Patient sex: M
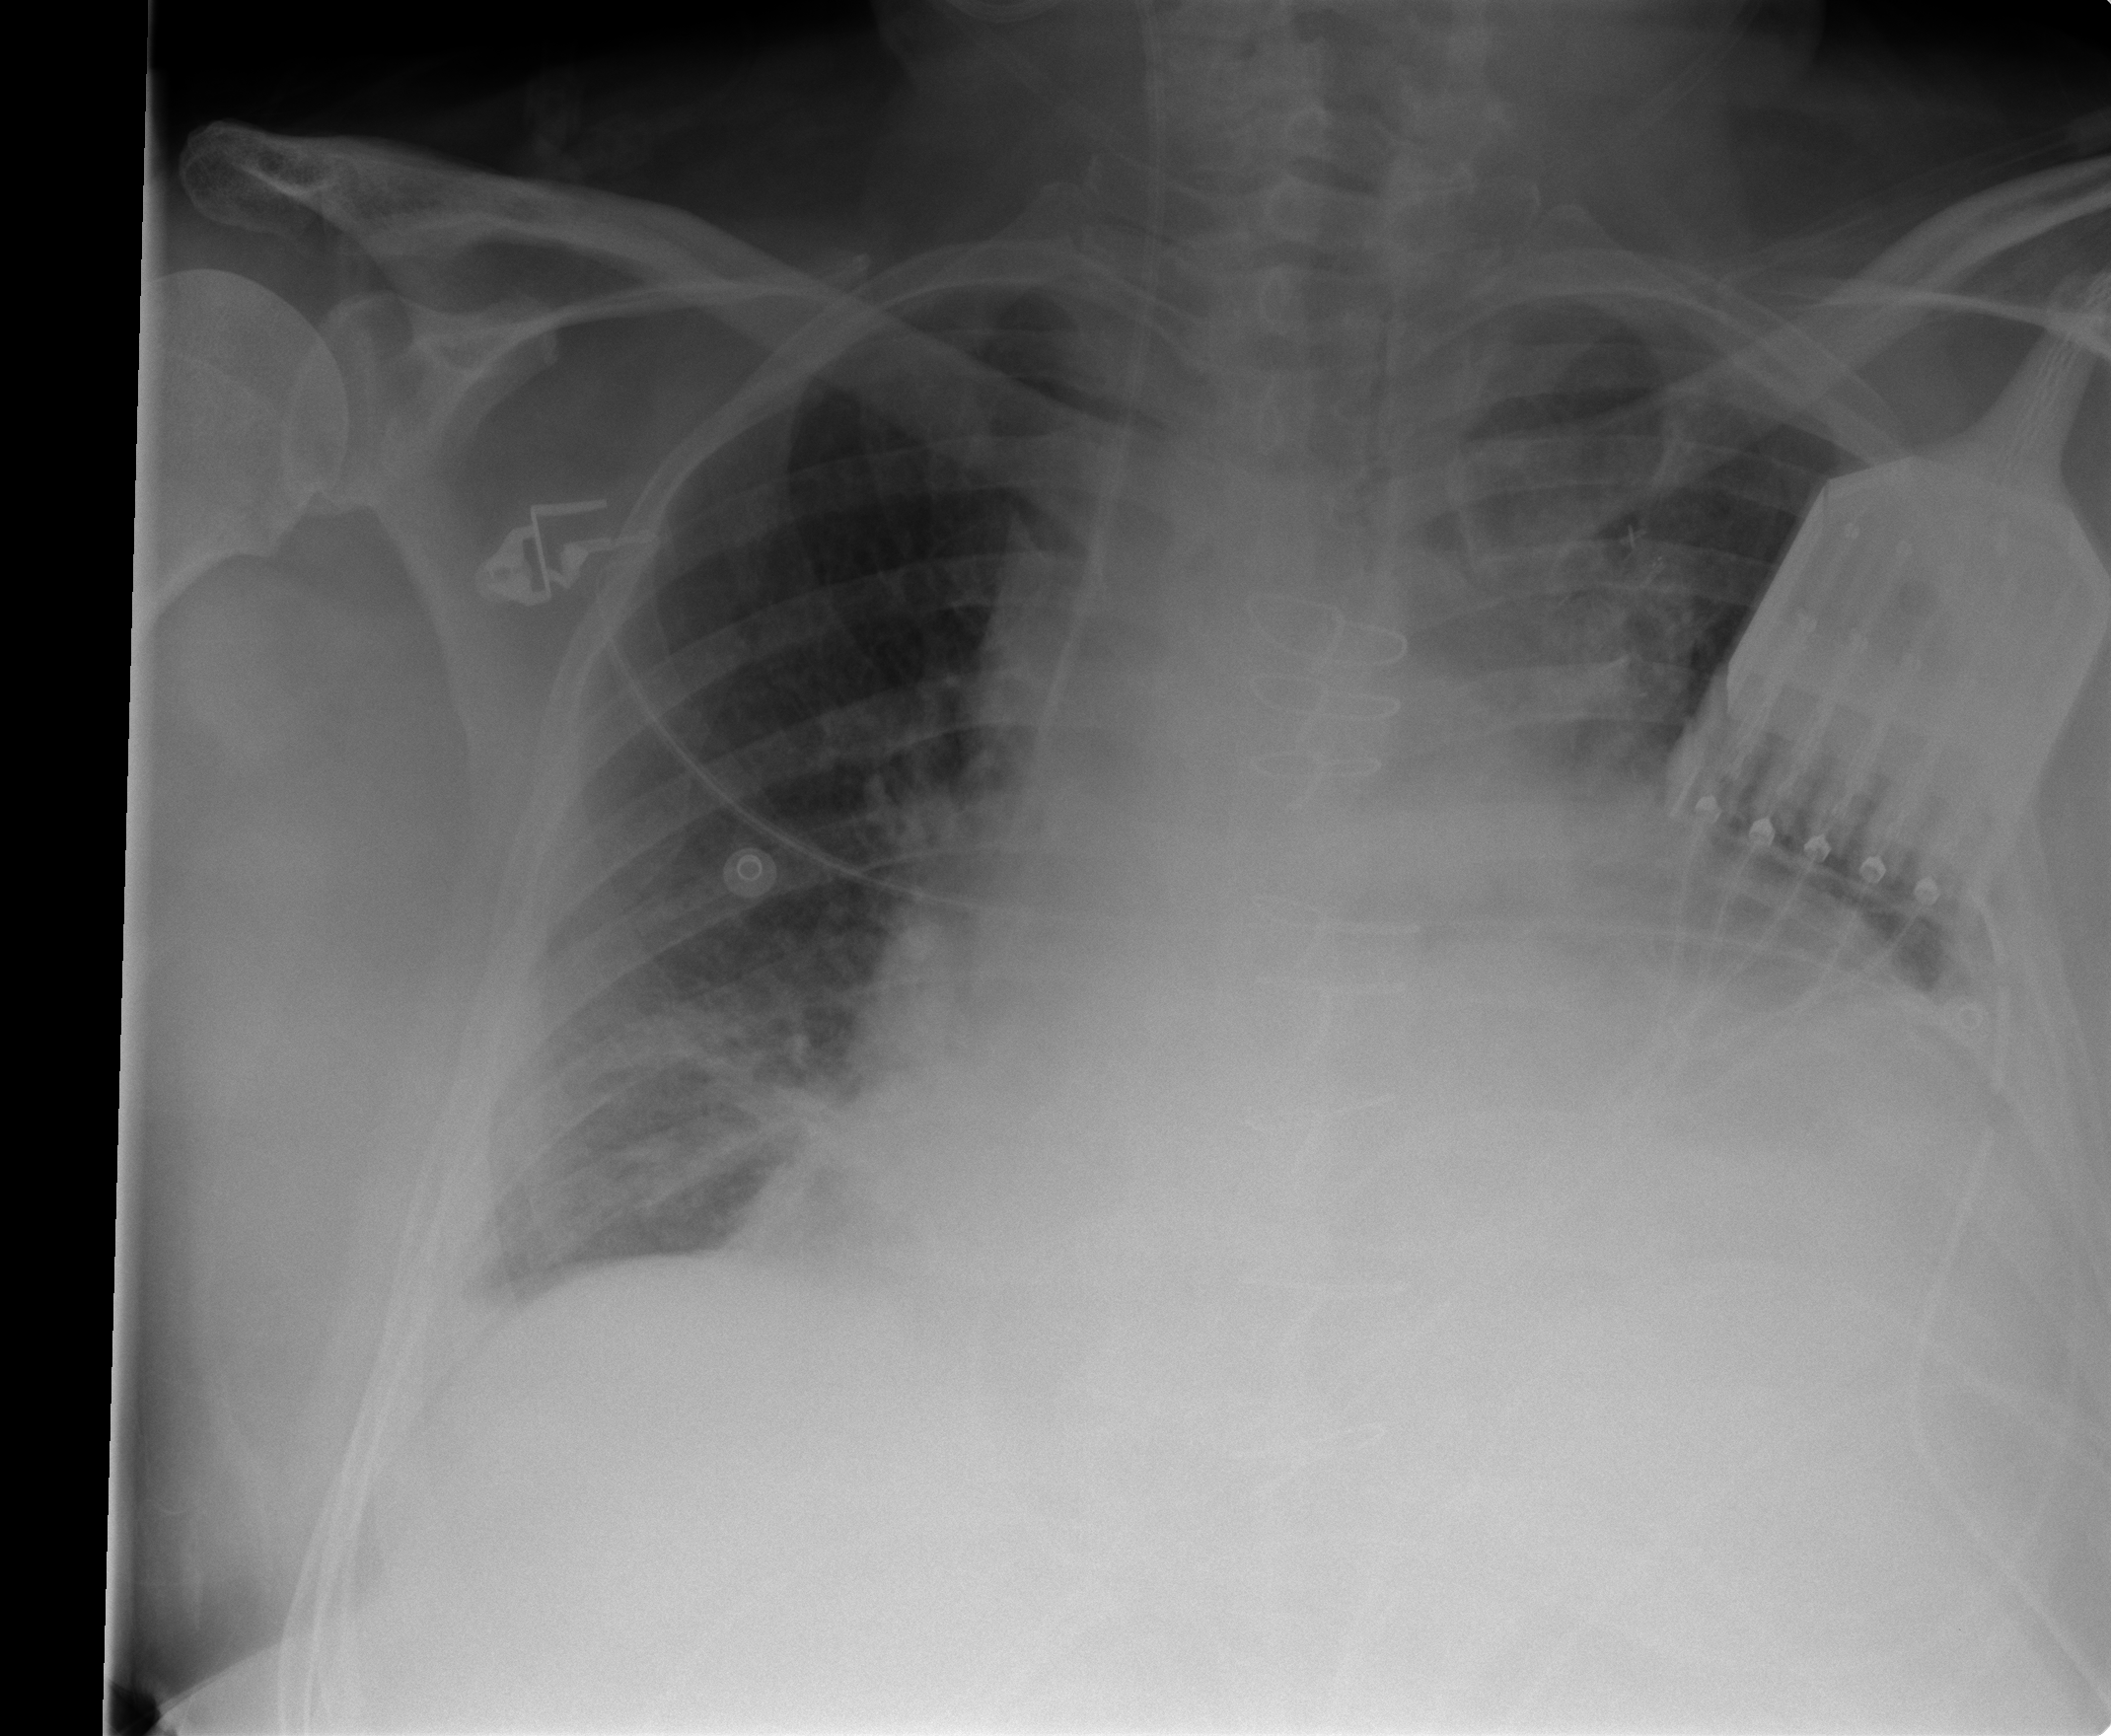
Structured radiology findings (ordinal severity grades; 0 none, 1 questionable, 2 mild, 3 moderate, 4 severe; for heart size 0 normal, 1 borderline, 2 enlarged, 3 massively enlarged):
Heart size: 2
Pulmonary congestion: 2
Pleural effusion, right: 1
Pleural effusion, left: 2
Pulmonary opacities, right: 1
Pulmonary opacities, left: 1
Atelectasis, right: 2
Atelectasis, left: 2